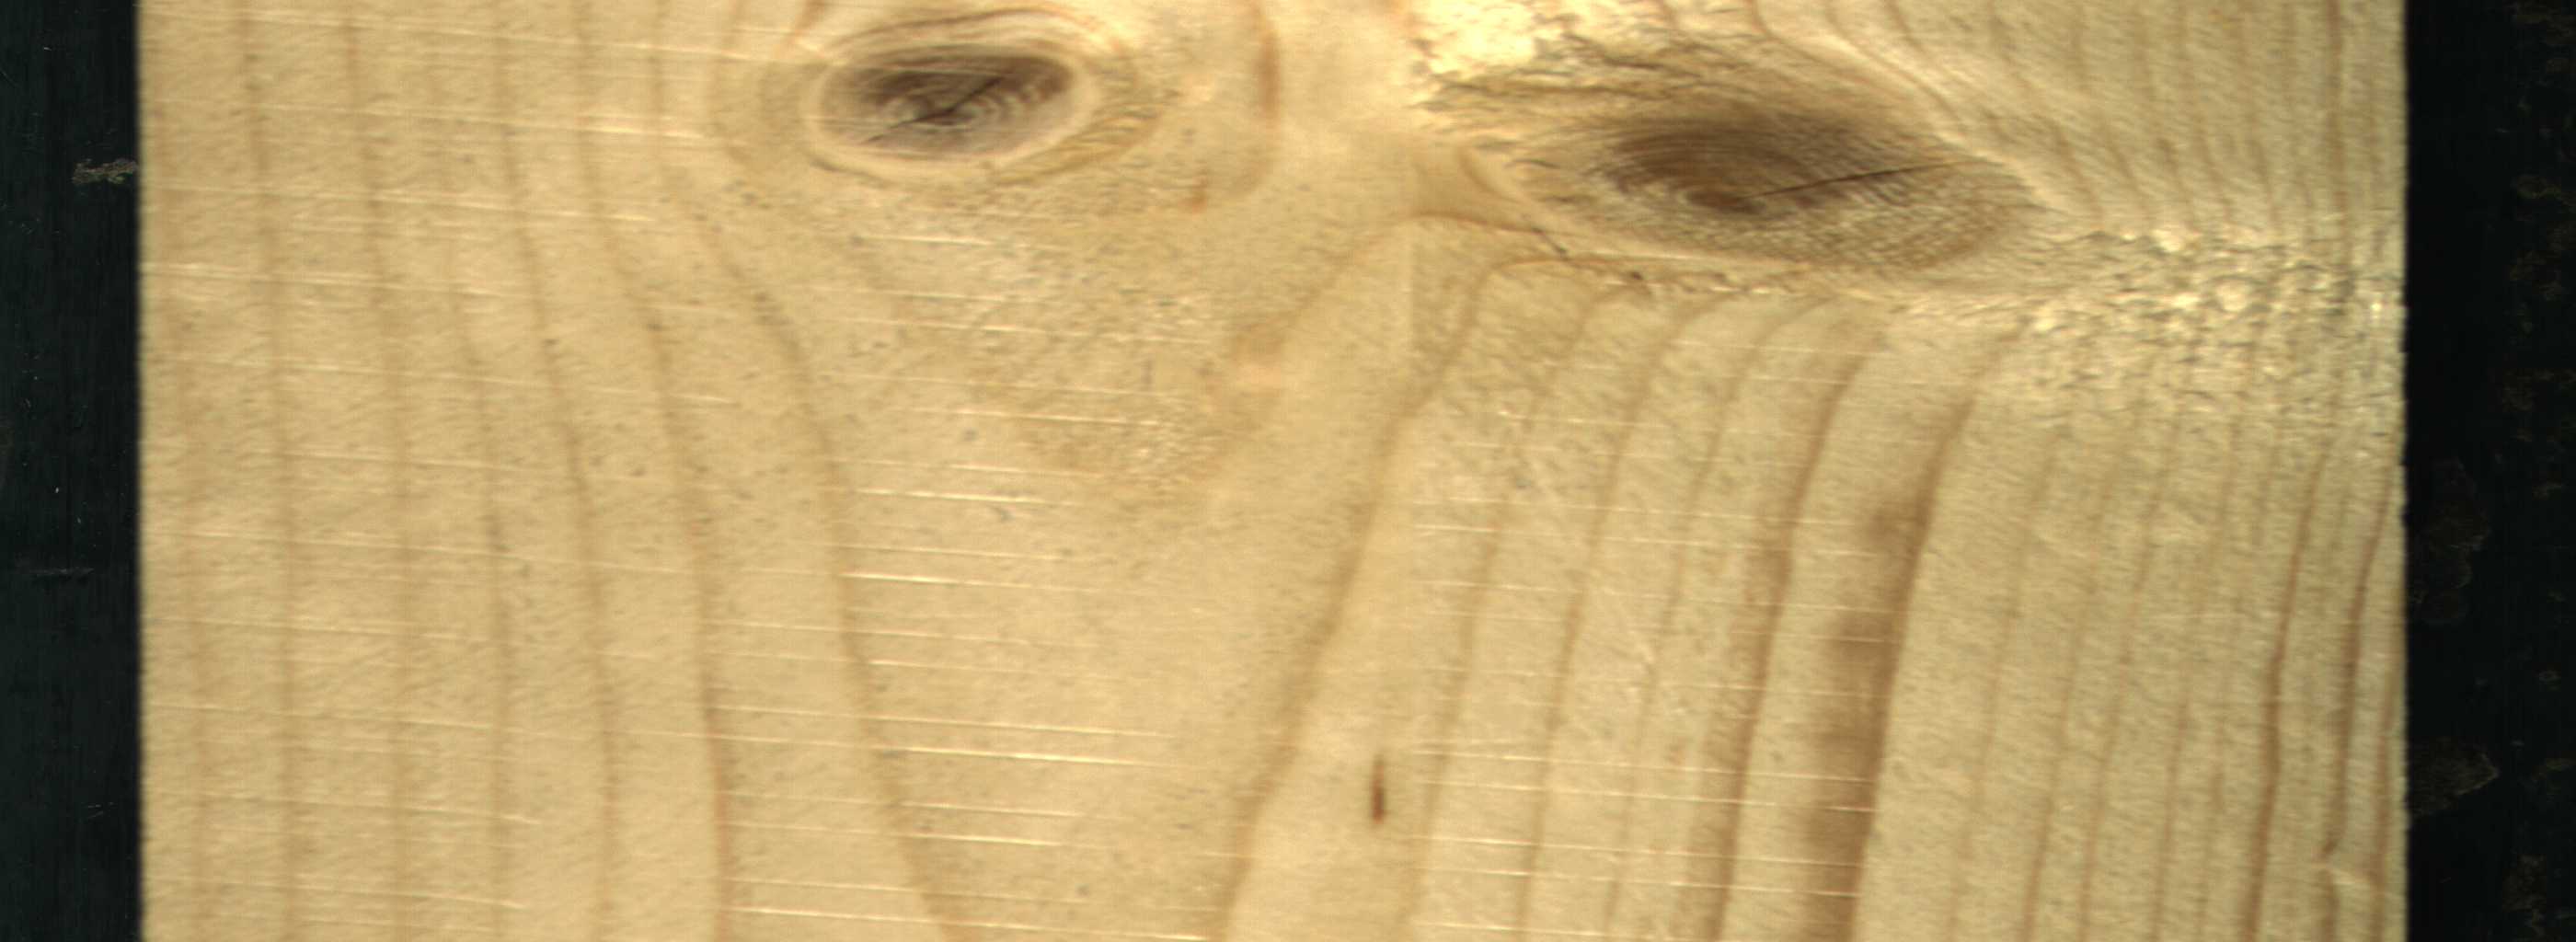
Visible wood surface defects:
knot_with_crack
Live_Knot